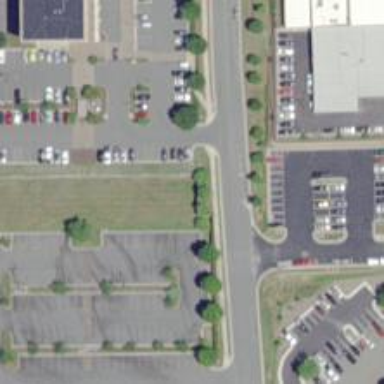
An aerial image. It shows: Parking space.